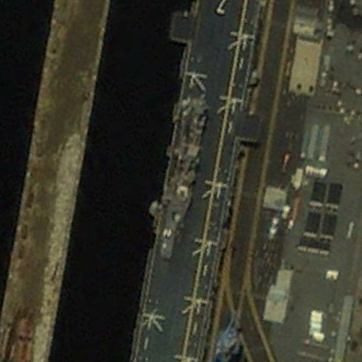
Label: assault